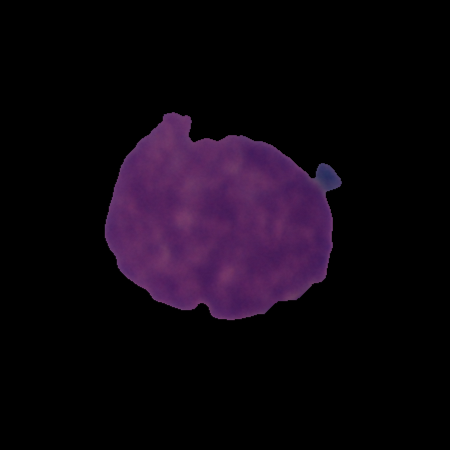
Label: cancer